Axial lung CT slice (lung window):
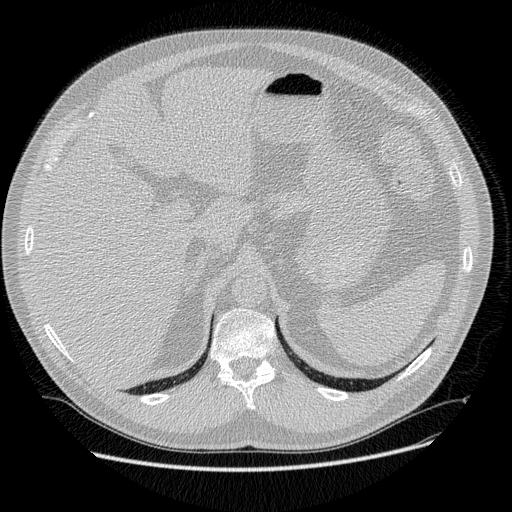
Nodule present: no